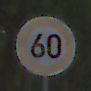
Verkehrszeichen: Geschwindigkeit60
Umgebung: Outdoor, Urban
Tageszeit: MorningAfternoon
Wetter: Overcast
Licht: Natural
Jahreszeit: NotSpecified
Kontrast: LowContrast